Field crop: maize
Growth stage: 1
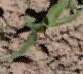
Species: maize